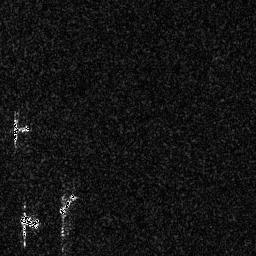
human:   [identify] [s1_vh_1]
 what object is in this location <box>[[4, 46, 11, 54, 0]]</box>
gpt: <ref>1 small ship at the left</ref>